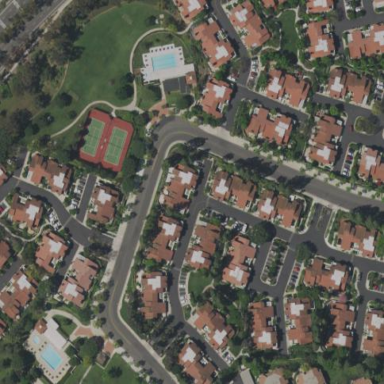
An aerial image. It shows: Condominium in residential area.